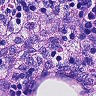
Metastatic tissue present: no